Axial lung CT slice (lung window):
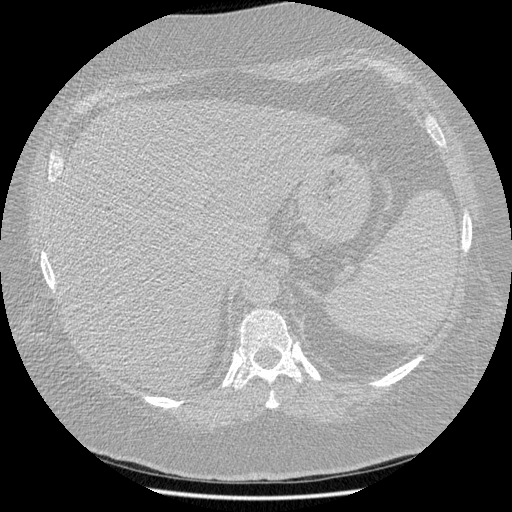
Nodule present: no